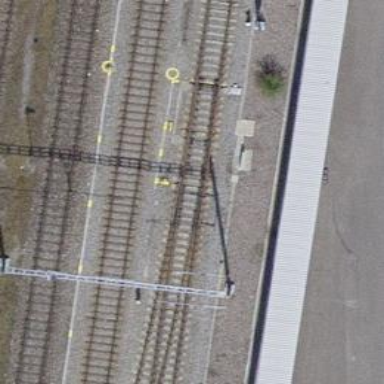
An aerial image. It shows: Single-track railway siding with electrified contact lines.